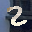
Label: 2